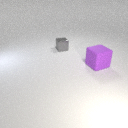
large purple rubber cube in front of small gray metal cube